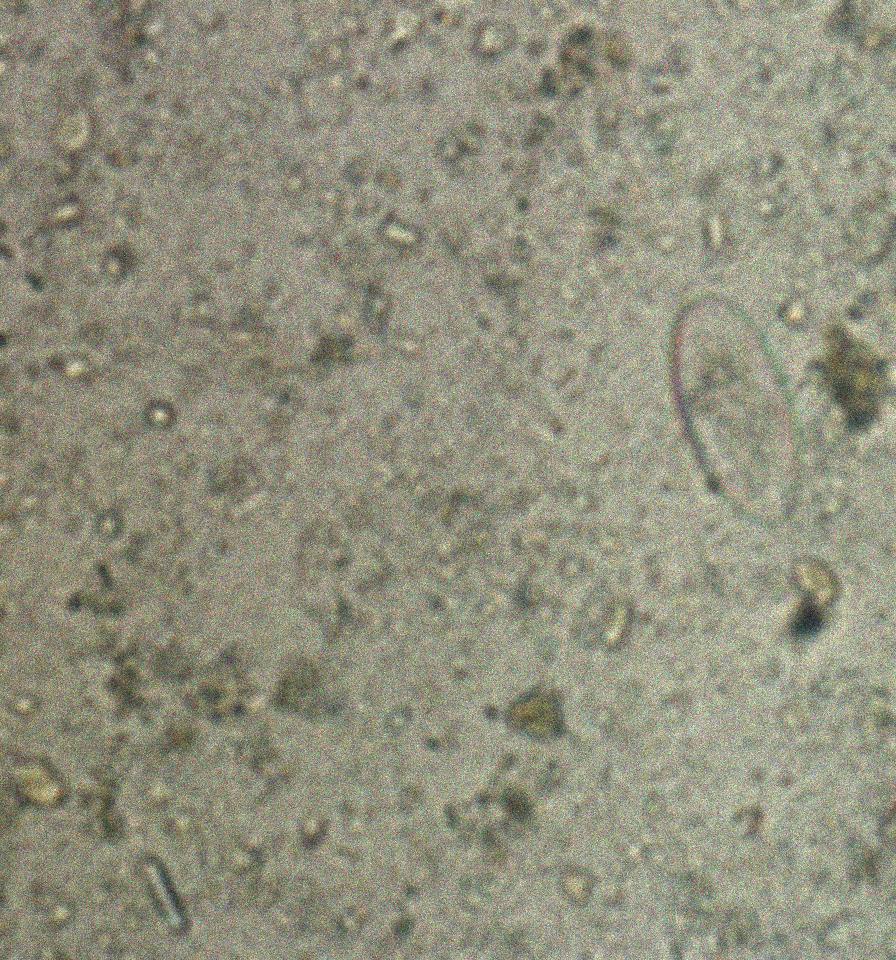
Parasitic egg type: Enterobius vermicularis